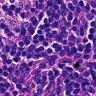
Metastatic tissue present: no